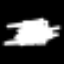
Label: pants